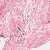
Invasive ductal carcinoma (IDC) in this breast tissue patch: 0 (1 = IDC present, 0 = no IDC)